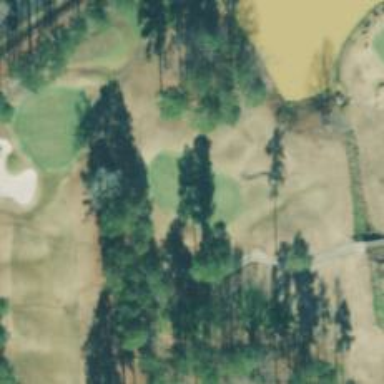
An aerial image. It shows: View of golf hole.